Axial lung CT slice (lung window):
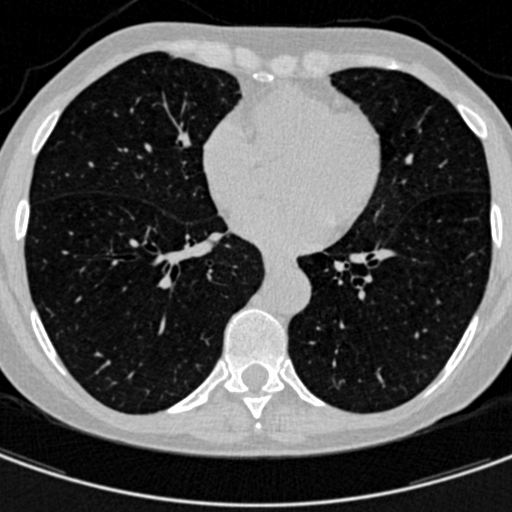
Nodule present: no